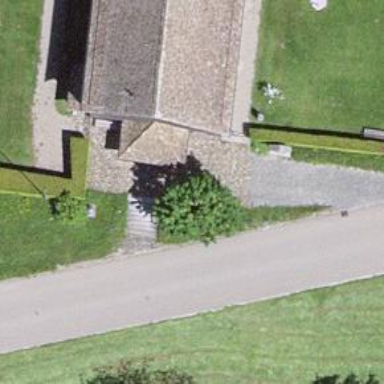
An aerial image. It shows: Set of steps on the road.